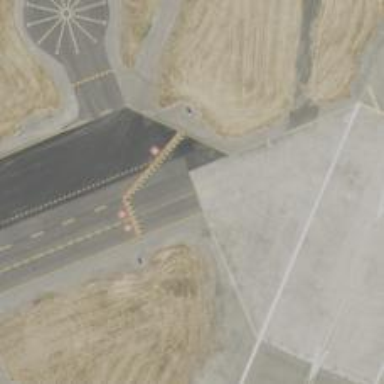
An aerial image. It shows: Image of taxiway at airport.